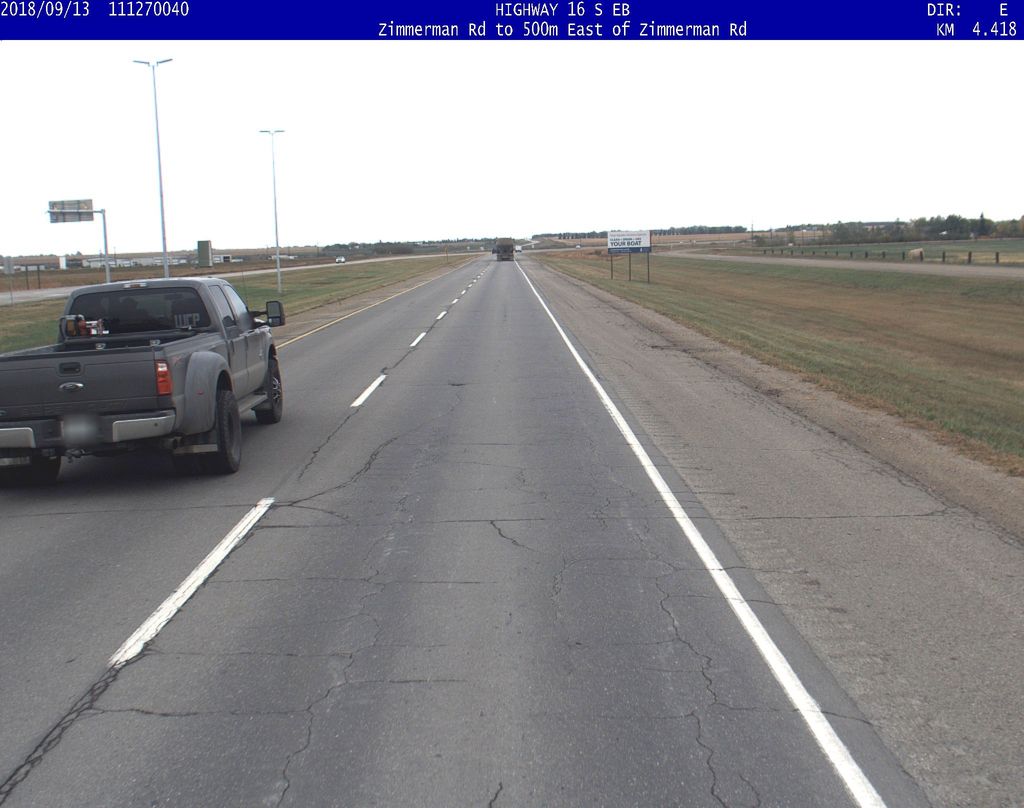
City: saskatoon